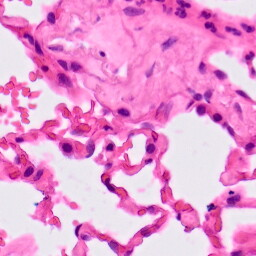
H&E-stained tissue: Lung